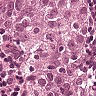
Metastatic tissue present: yes